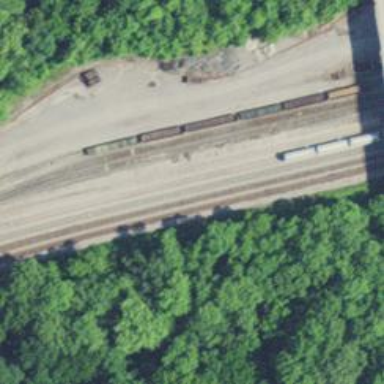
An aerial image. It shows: Railway yard.